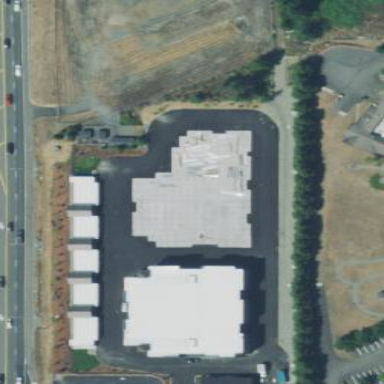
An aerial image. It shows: Building that serves as storage rental shop.